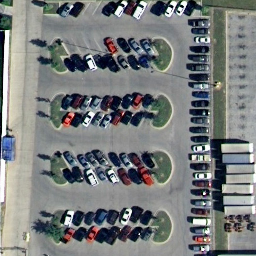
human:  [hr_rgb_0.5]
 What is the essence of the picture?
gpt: parking lot